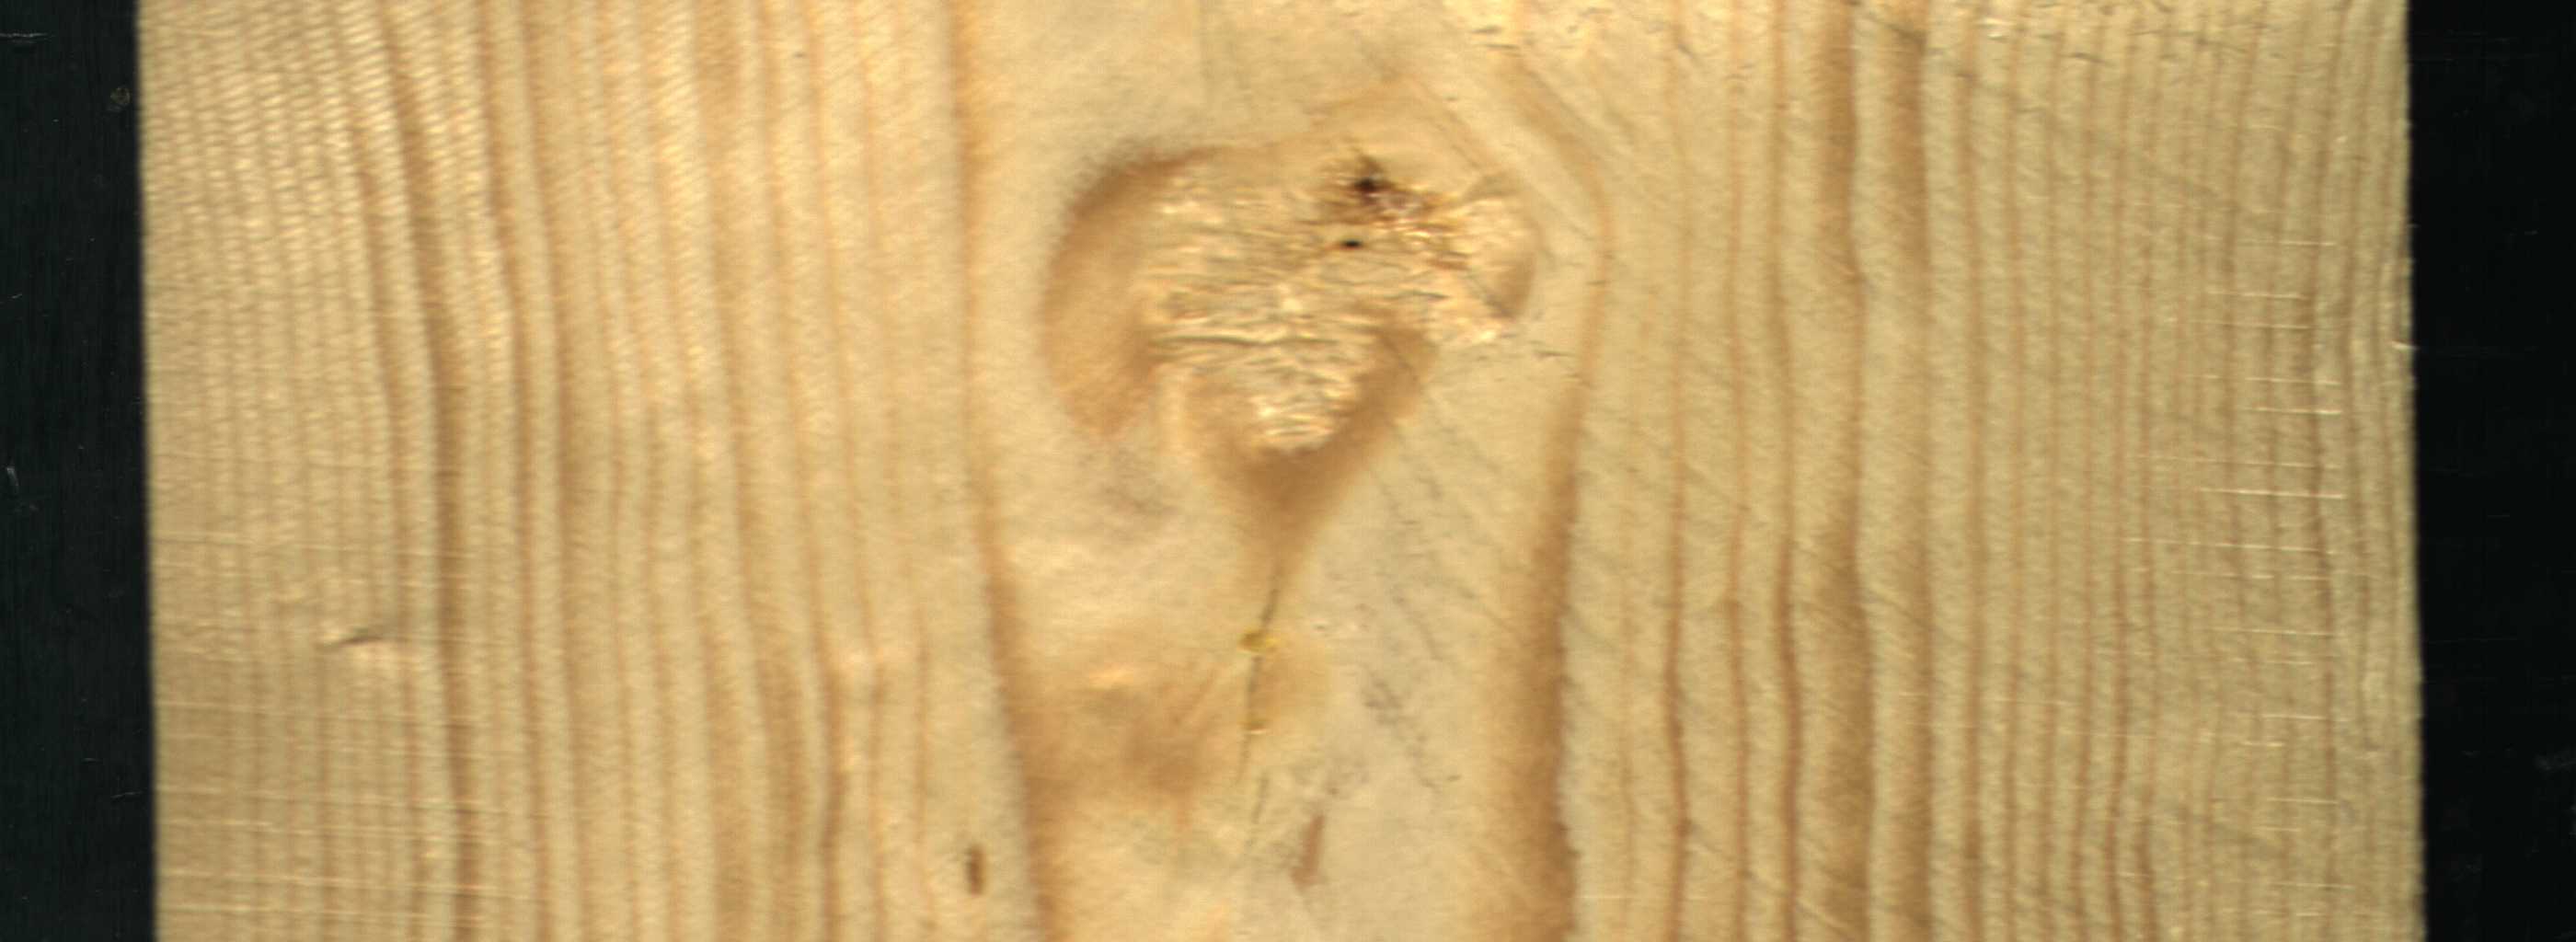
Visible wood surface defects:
Dead_Knot
Dead_Knot